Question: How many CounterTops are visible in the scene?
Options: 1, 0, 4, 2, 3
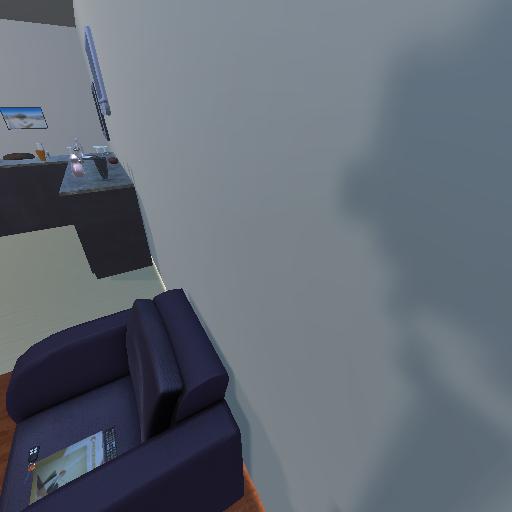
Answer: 1